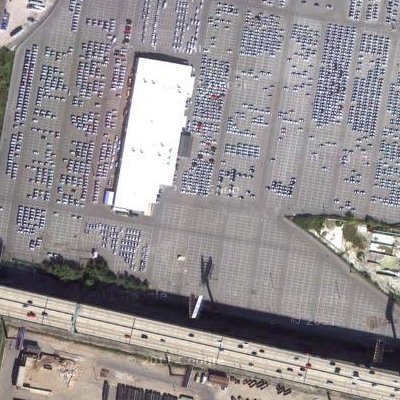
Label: Parking